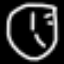
Label: clock